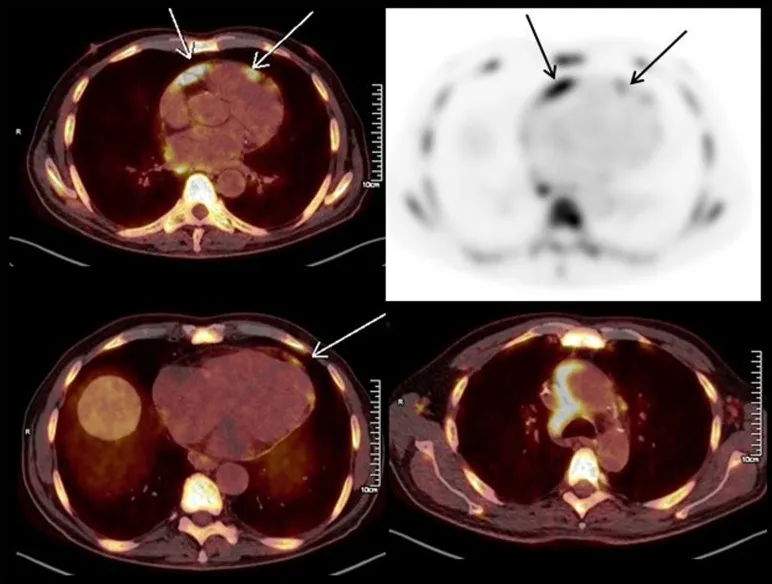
Positron emission tomography-computed tomography performed before CAR-T cell therapy showing multiple lymphoma lesions including in the pericardium (arrows).
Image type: radiology (pet)